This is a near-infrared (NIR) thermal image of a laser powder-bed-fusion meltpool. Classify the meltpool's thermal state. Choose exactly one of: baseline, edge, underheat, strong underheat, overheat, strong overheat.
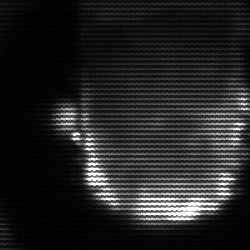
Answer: baseline